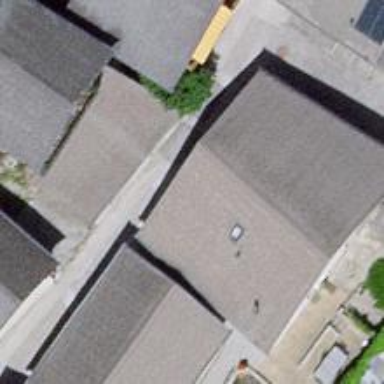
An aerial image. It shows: Alley classified as service road.